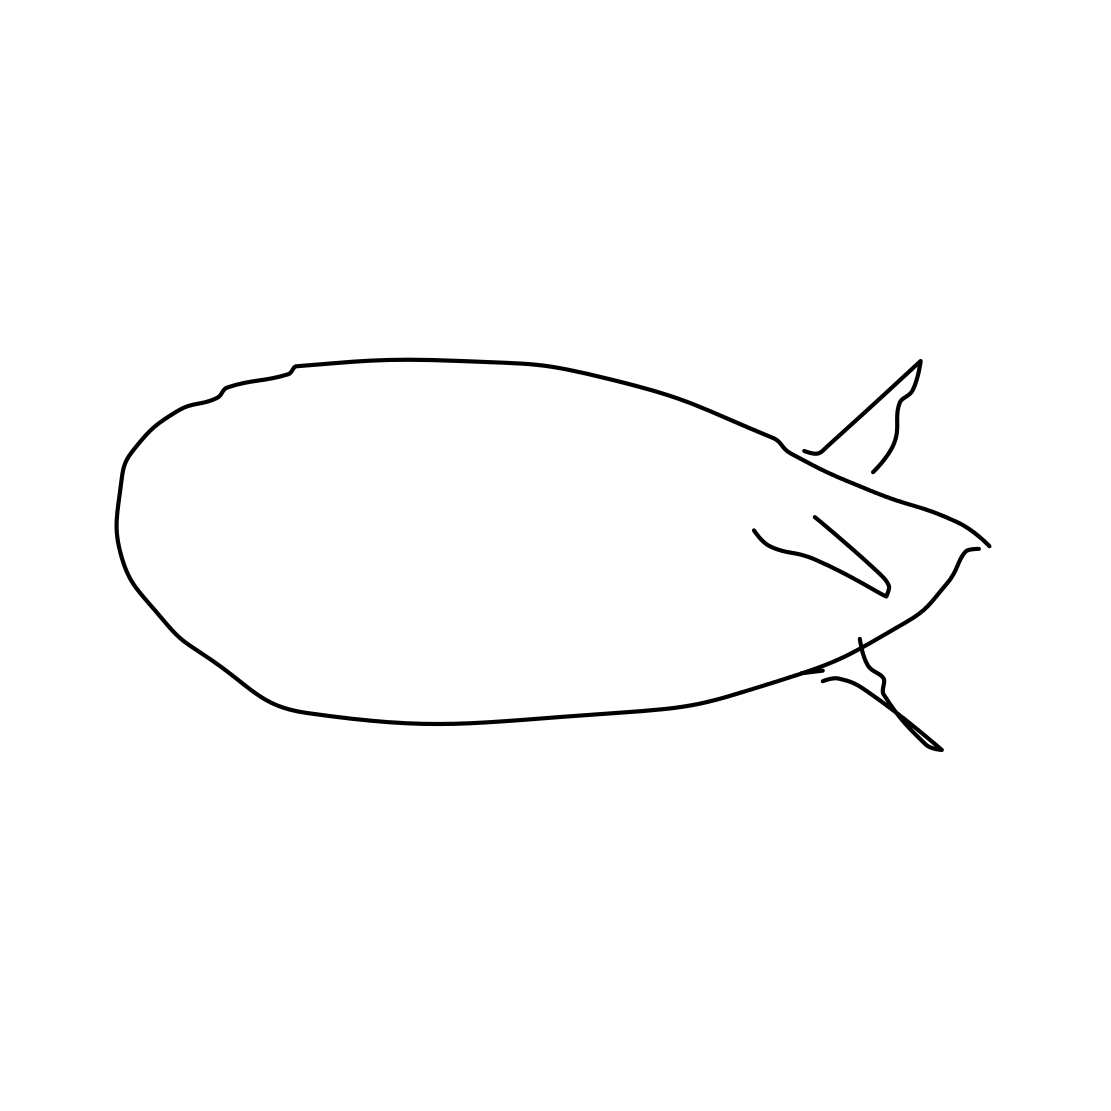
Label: blimp